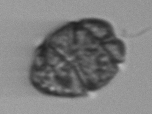
Label: Margalefidinium